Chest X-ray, PA view. Patient: 24 years old, sex M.
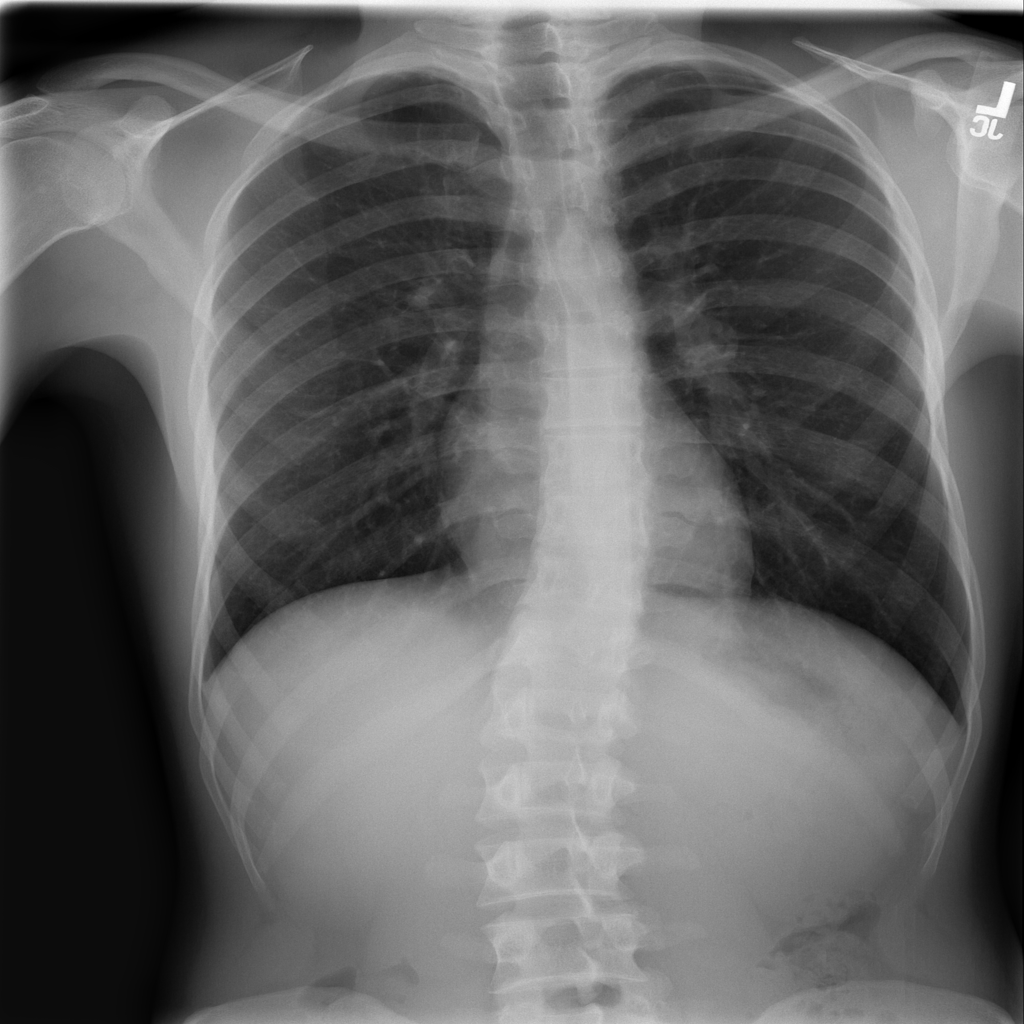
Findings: No Finding